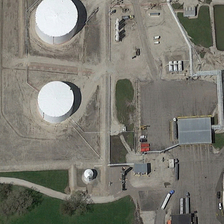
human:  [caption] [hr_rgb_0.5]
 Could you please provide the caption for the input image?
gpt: two storage tanks are near bareland and green meadows .

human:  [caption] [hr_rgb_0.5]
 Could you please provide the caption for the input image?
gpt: two storage tanks are near bareland and green meadows .

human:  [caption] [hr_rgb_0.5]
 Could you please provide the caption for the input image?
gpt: two storage tanks are near bareland and green meadows .

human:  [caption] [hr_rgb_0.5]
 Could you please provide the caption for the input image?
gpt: two storage tanks are near bareland and green meadows .

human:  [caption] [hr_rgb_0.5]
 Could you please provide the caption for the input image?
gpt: two storage tanks are near bareland and green meadows .